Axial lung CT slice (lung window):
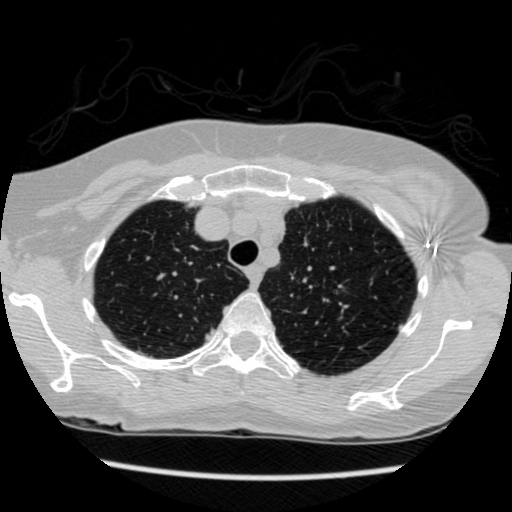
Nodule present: no